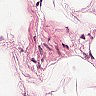
Metastatic tissue present: no